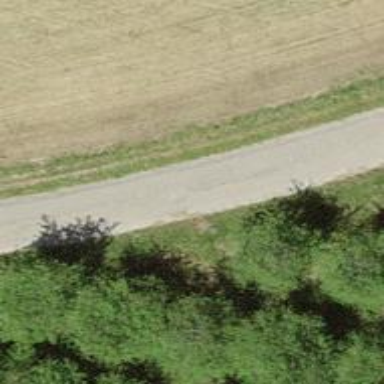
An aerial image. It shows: Service road with paved surface.